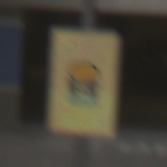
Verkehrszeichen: FahrzeugeMitWassergefaehrdenderLadungOhnePfeilsymbol
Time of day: Midday
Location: Roofed (Urban)
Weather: Overcast
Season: NotSpecified
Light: Artificial